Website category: phone
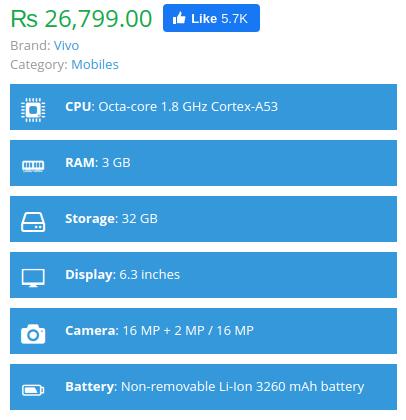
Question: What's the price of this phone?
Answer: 26,799.00

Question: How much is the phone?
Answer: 26,799.00

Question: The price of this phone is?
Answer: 26,799.00

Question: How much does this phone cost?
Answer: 26,799.00

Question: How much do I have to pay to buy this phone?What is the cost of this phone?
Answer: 26,799.00

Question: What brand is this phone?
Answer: Vivo

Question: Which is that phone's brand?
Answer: Vivo

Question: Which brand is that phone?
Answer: Vivo

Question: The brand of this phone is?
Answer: Vivo

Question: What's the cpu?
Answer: Octa-core 1.8 GHz Cortex-A53

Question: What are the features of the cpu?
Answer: Octa-core 1.8 GHz Cortex-A53

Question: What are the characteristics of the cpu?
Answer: Octa-core 1.8 GHz Cortex-A53

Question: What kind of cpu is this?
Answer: Octa-core 1.8 GHz Cortex-A53

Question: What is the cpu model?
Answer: Octa-core 1.8 GHz Cortex-A53

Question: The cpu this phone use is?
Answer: Octa-core 1.8 GHz Cortex-A53

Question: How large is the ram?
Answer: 3 GB

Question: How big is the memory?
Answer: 3 GB

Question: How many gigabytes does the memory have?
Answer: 3 GB

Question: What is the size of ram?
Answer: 3 GB

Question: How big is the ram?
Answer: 3 GB

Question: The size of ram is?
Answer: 3 GB

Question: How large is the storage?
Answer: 32 GB

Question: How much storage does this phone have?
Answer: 32 GB

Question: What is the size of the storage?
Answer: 32 GB

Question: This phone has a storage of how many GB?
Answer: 32 GB

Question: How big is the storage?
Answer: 32 GB

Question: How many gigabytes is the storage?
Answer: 32 GB

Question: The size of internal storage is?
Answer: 32 GB

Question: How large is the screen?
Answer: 6.3 inches

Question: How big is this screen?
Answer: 6.3 inches

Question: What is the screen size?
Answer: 6.3 inches

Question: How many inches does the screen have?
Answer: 6.3 inches

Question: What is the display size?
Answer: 6.3 inches

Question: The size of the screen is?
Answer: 6.3 inches

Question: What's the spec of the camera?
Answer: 16 MP + 2 MP / 16 MP

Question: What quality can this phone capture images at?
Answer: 16 MP + 2 MP / 16 MP

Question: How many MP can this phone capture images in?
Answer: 16 MP + 2 MP / 16 MP

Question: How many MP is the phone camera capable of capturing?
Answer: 16 MP + 2 MP / 16 MP

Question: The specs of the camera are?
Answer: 16 MP + 2 MP / 16 MP

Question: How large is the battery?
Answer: Non-removable Li-Ion 3260 mAh battery

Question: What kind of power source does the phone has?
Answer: Non-removable Li-Ion 3260 mAh battery

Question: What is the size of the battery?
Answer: Non-removable Li-Ion 3260 mAh battery

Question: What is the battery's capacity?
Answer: Non-removable Li-Ion 3260 mAh battery

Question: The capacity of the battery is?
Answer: Non-removable Li-Ion 3260 mAh battery